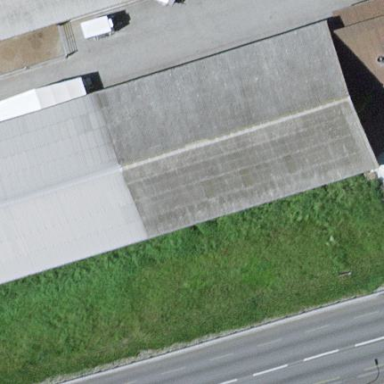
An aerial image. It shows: Commercial building.